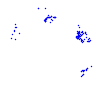
Particle: proton